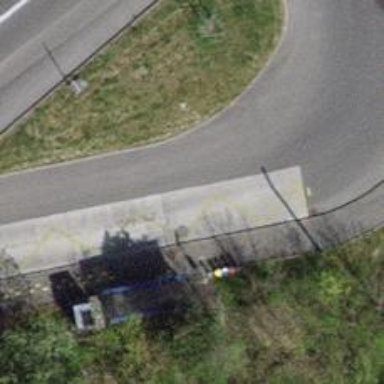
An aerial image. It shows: Bus stop equipped with public transport stop position.